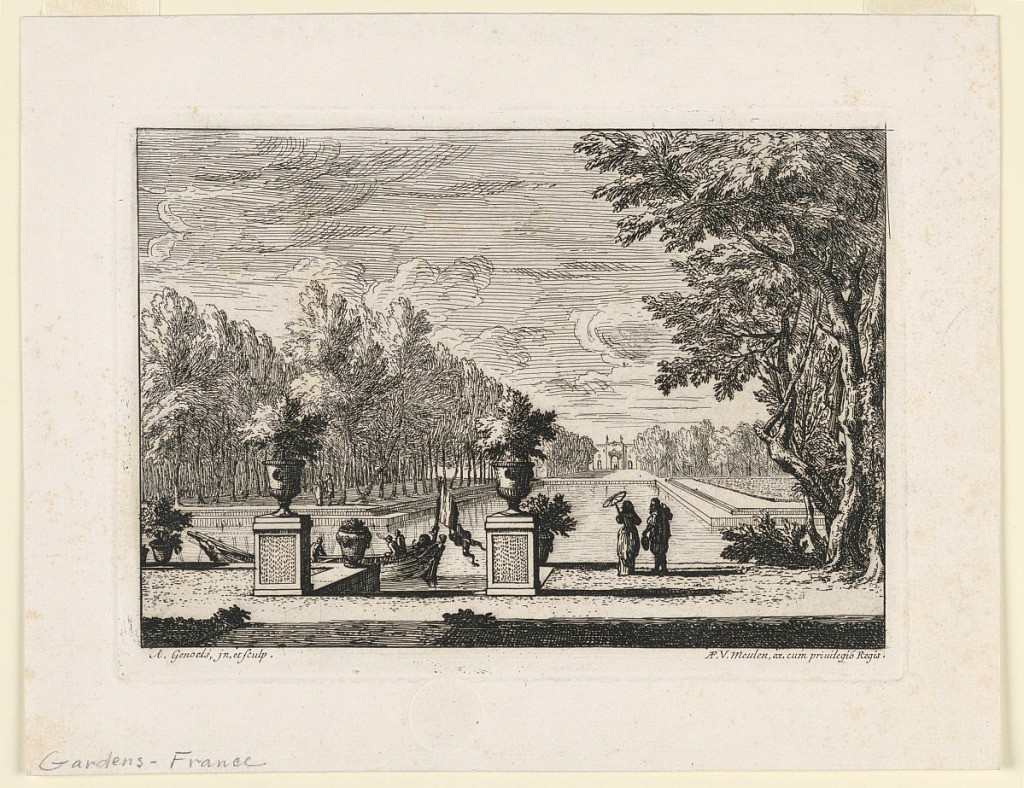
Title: La Gondole (The Gondola)
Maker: Abraham Genoels, Flemish, 1640 - 1723
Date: ca. 1680
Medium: Engraving on white laid paper
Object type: Print
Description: View of formal gardens, with a chateau at far aned of a long pool and promenade.  Trees to the left of the pool. In the foreground, two figures on the bank to the right of two large urns on pedestals; other figures in a pleasure boat.